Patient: sex F, age 69
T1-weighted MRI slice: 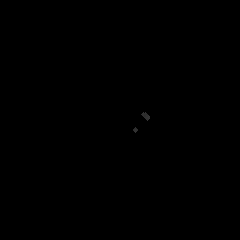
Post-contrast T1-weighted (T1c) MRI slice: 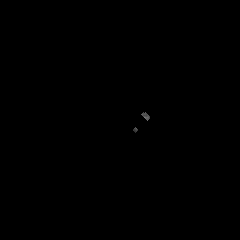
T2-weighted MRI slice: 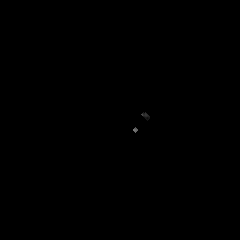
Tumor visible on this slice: no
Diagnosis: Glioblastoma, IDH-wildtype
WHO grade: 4